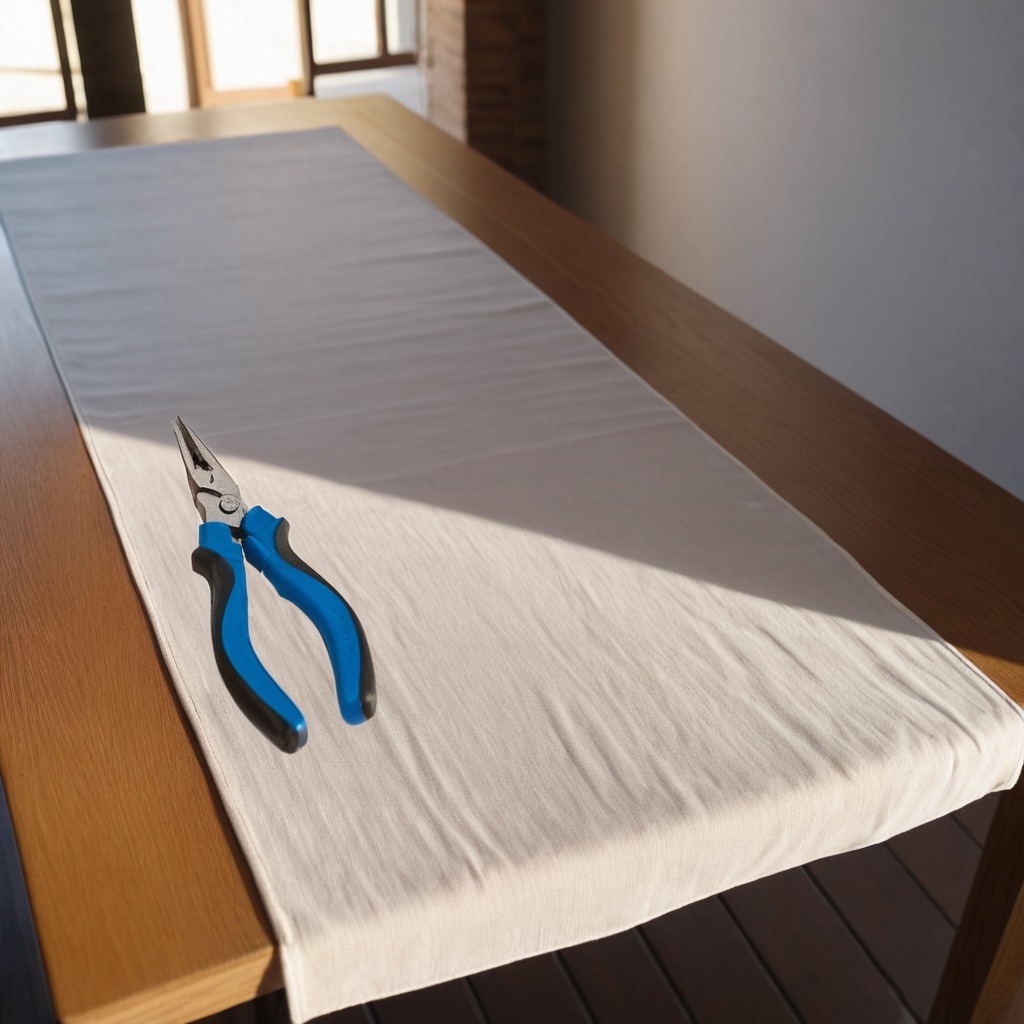
A plier lying on a wooden table.